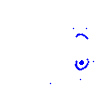
Particle: kaon